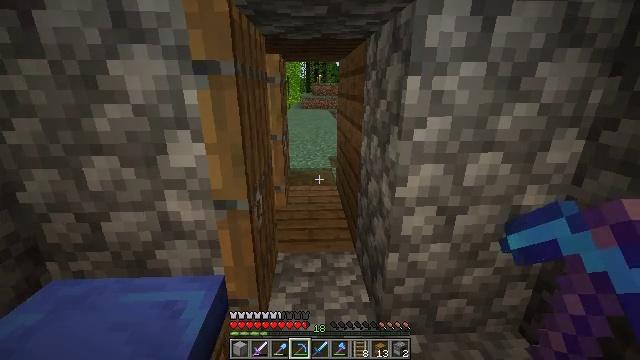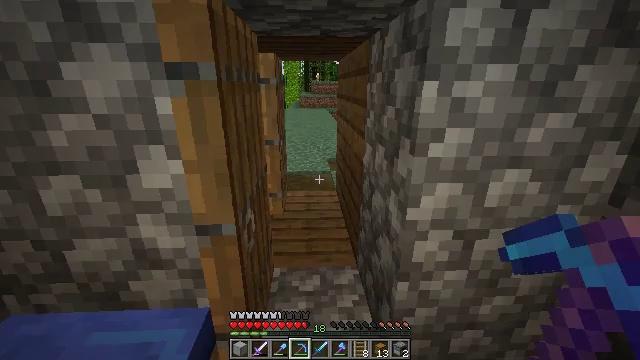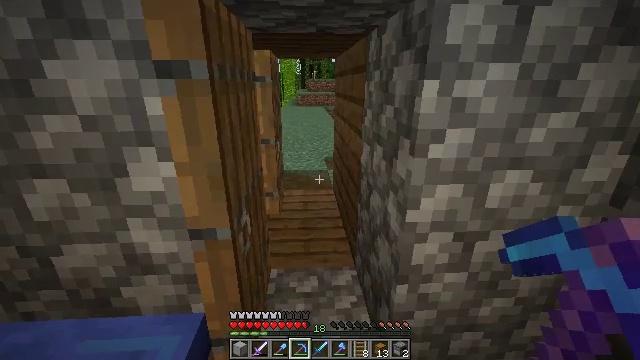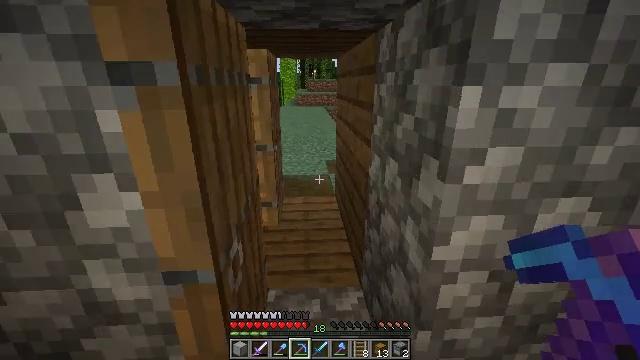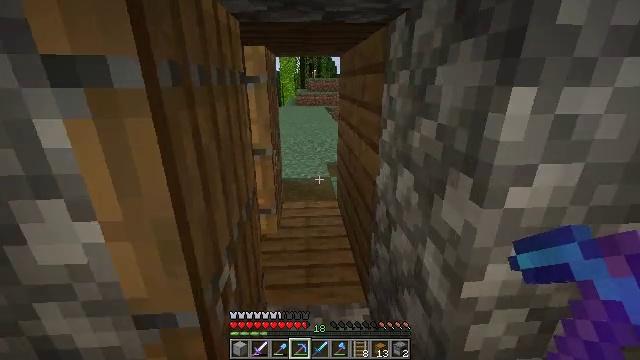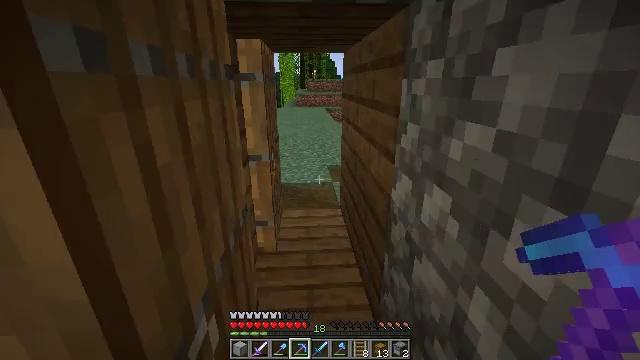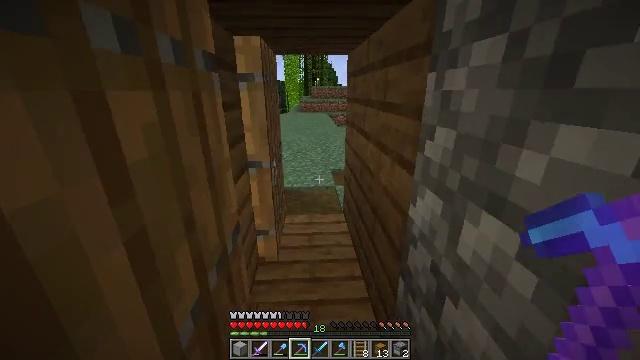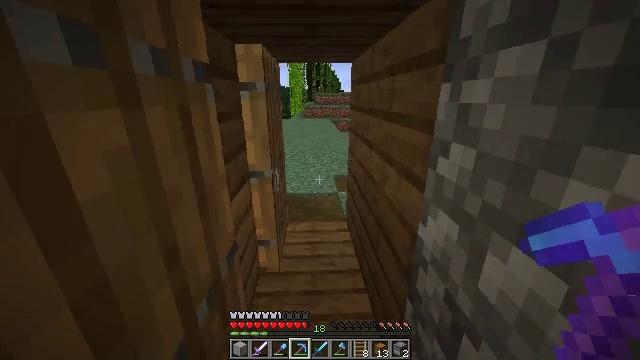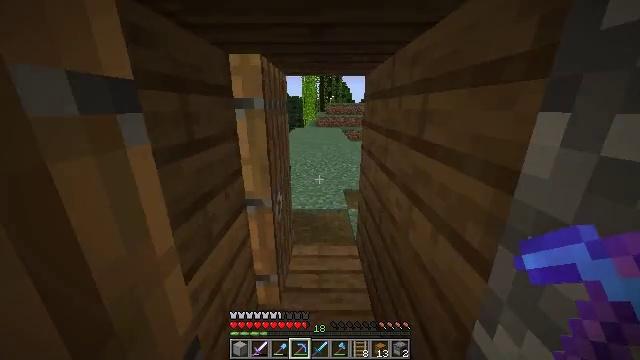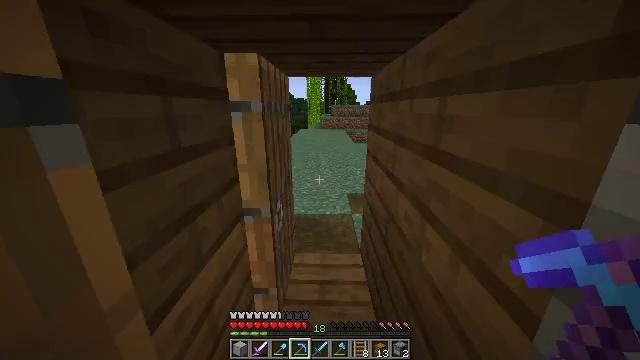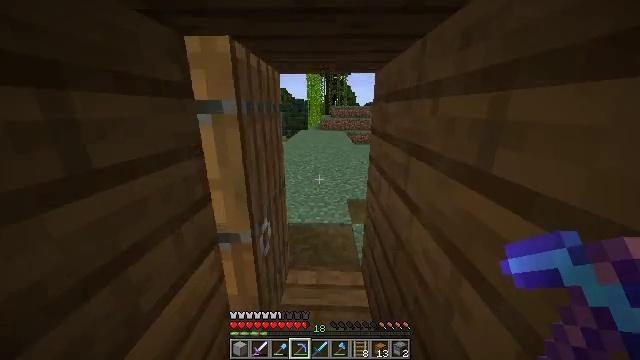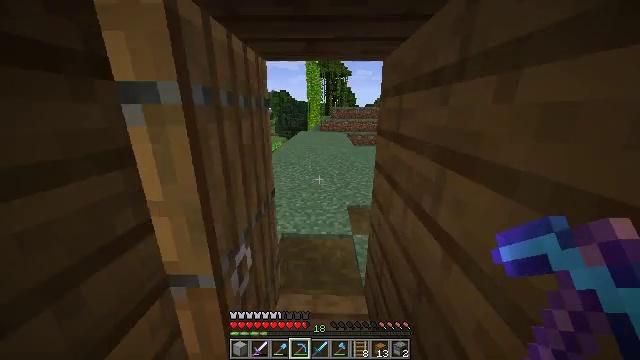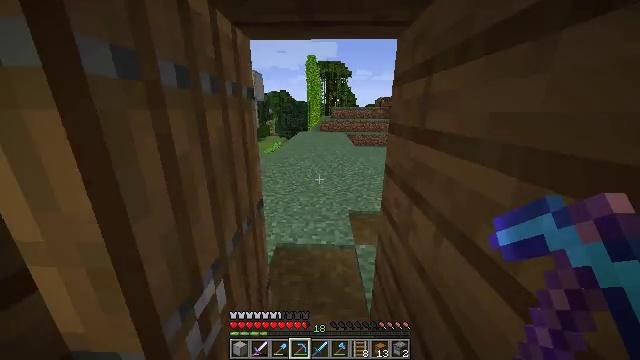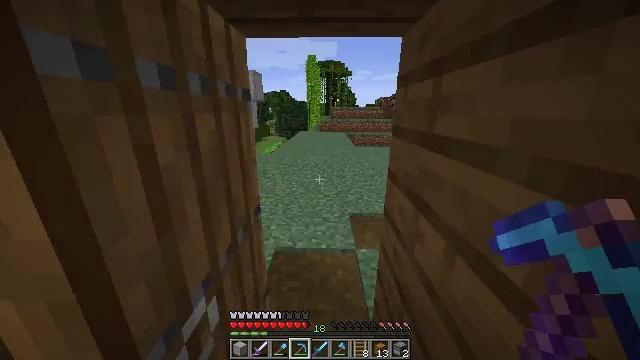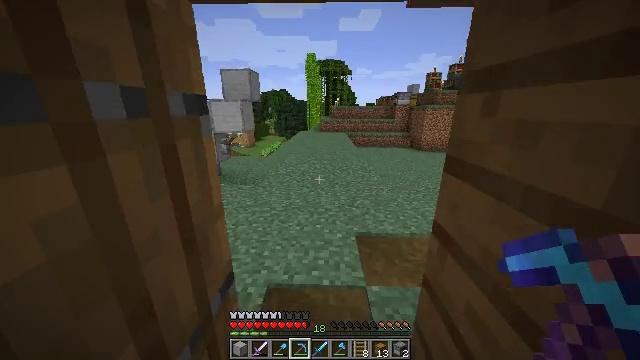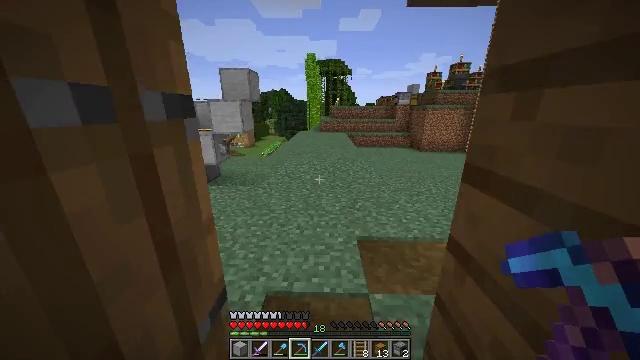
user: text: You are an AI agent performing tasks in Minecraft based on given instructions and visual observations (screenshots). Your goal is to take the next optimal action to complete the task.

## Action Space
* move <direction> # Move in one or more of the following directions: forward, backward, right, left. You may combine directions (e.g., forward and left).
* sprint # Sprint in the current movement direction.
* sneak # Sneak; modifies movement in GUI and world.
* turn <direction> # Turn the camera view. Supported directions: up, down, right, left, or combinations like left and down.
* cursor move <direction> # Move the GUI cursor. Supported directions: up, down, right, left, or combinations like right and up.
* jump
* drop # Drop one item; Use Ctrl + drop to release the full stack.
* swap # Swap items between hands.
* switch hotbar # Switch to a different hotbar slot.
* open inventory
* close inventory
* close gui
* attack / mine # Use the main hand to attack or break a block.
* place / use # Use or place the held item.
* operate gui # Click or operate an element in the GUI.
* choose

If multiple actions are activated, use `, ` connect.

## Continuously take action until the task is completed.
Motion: motion action
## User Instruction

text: Attack the smooth stone block to break it.
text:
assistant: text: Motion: move forward
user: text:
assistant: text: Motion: move forward
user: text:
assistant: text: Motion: move forward
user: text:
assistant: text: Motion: move forward
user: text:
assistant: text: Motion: move forward, sprint
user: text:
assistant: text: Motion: move forward, sprint
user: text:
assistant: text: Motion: move forward, sprint
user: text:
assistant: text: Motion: move forward, sprint, turn left and up
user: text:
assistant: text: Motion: move forward, turn left
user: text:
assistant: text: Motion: move forward, sprint
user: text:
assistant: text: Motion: move forward, sprint
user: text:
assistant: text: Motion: move forward, sprint
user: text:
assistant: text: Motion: move forward, sprint
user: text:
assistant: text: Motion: move forward
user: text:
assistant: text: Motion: move forward
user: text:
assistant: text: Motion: move forward, sprint
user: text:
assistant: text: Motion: move forward, sprint
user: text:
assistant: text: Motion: move forward, sprint
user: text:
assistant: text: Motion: move forward
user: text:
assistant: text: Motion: move forward, turn right
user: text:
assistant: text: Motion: move forward, sprint, turn right
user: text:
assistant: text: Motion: move forward, sprint, turn right
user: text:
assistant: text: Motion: move forward, sprint, turn right
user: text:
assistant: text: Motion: move forward, turn right
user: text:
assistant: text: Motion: move forward, turn right
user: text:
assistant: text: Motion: move forward
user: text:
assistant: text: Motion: move forward
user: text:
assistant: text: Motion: move forward, turn left, jump
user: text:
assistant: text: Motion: move forward, turn left, jump
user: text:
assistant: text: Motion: move forward, turn left, jump